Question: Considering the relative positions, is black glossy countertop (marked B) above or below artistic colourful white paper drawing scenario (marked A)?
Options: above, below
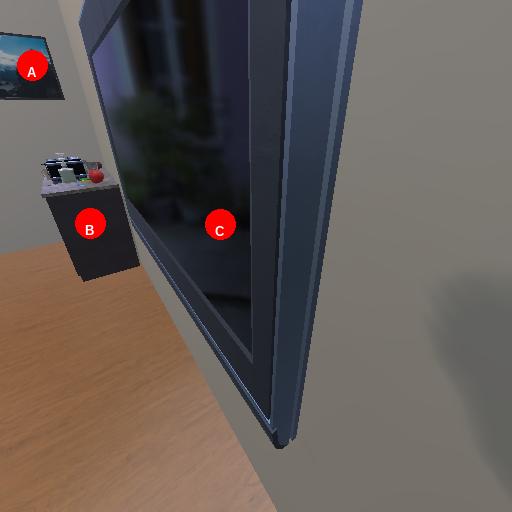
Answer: above